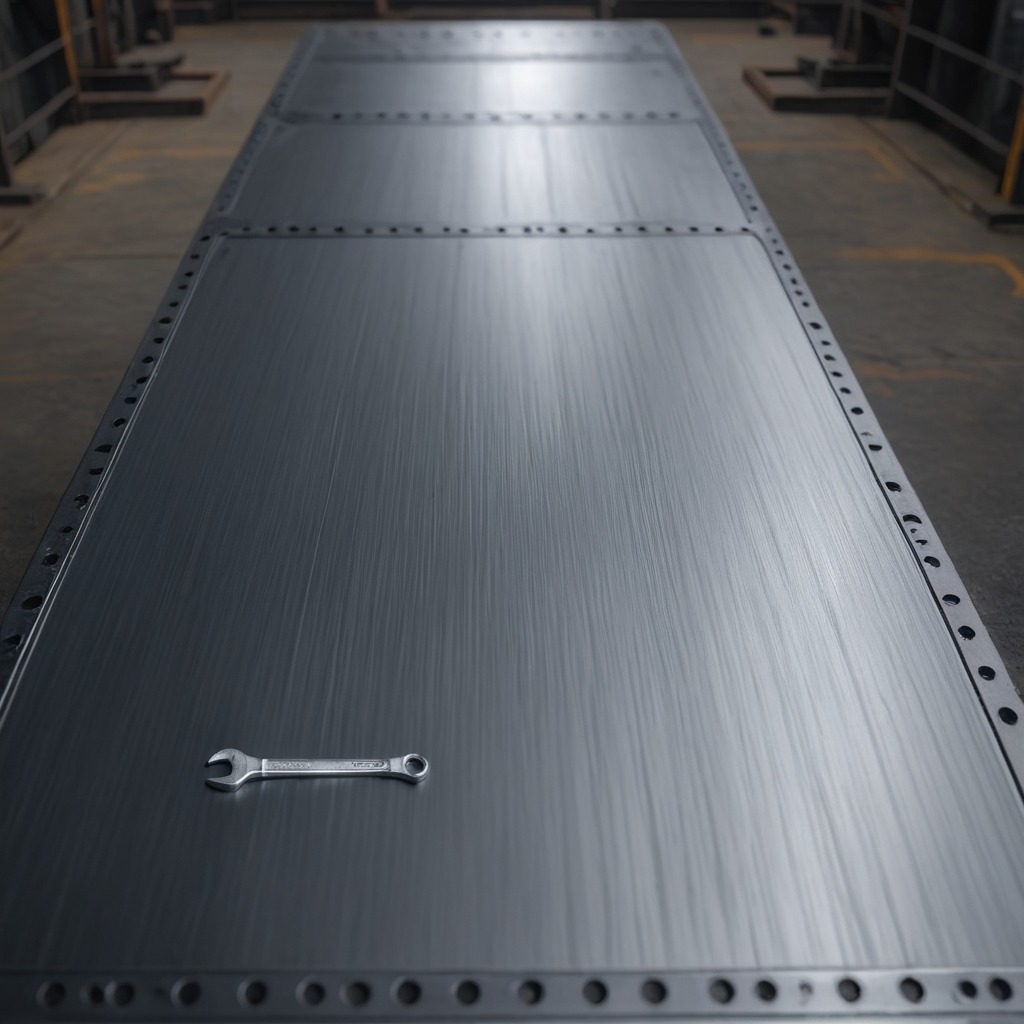
A wrench is lying on a cold steel table in a mining workshop.